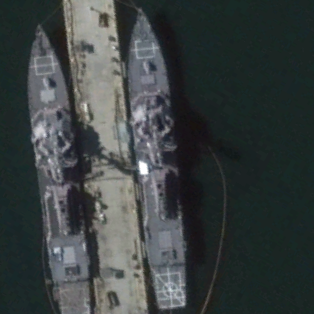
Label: destroyer